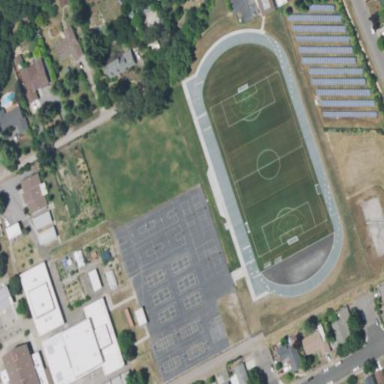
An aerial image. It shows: Multi-sport pitch with asphalt surface.